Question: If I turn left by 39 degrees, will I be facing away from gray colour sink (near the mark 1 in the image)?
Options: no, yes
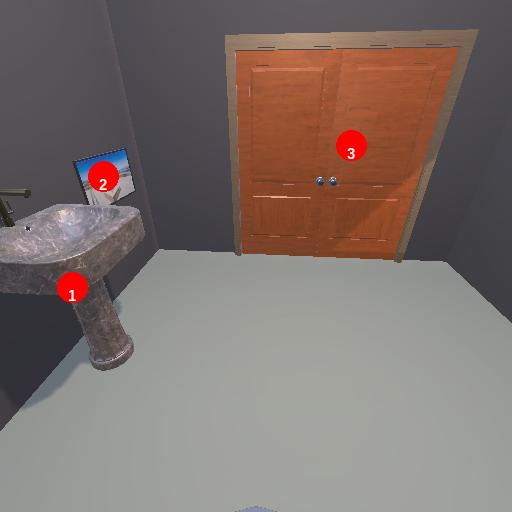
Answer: no